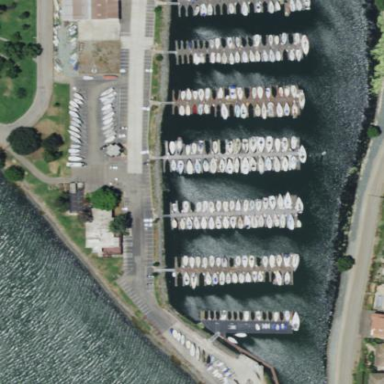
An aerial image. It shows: Marina on leisure land.